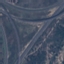
Land use / land cover class: Highway